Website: macys
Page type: cross-sells
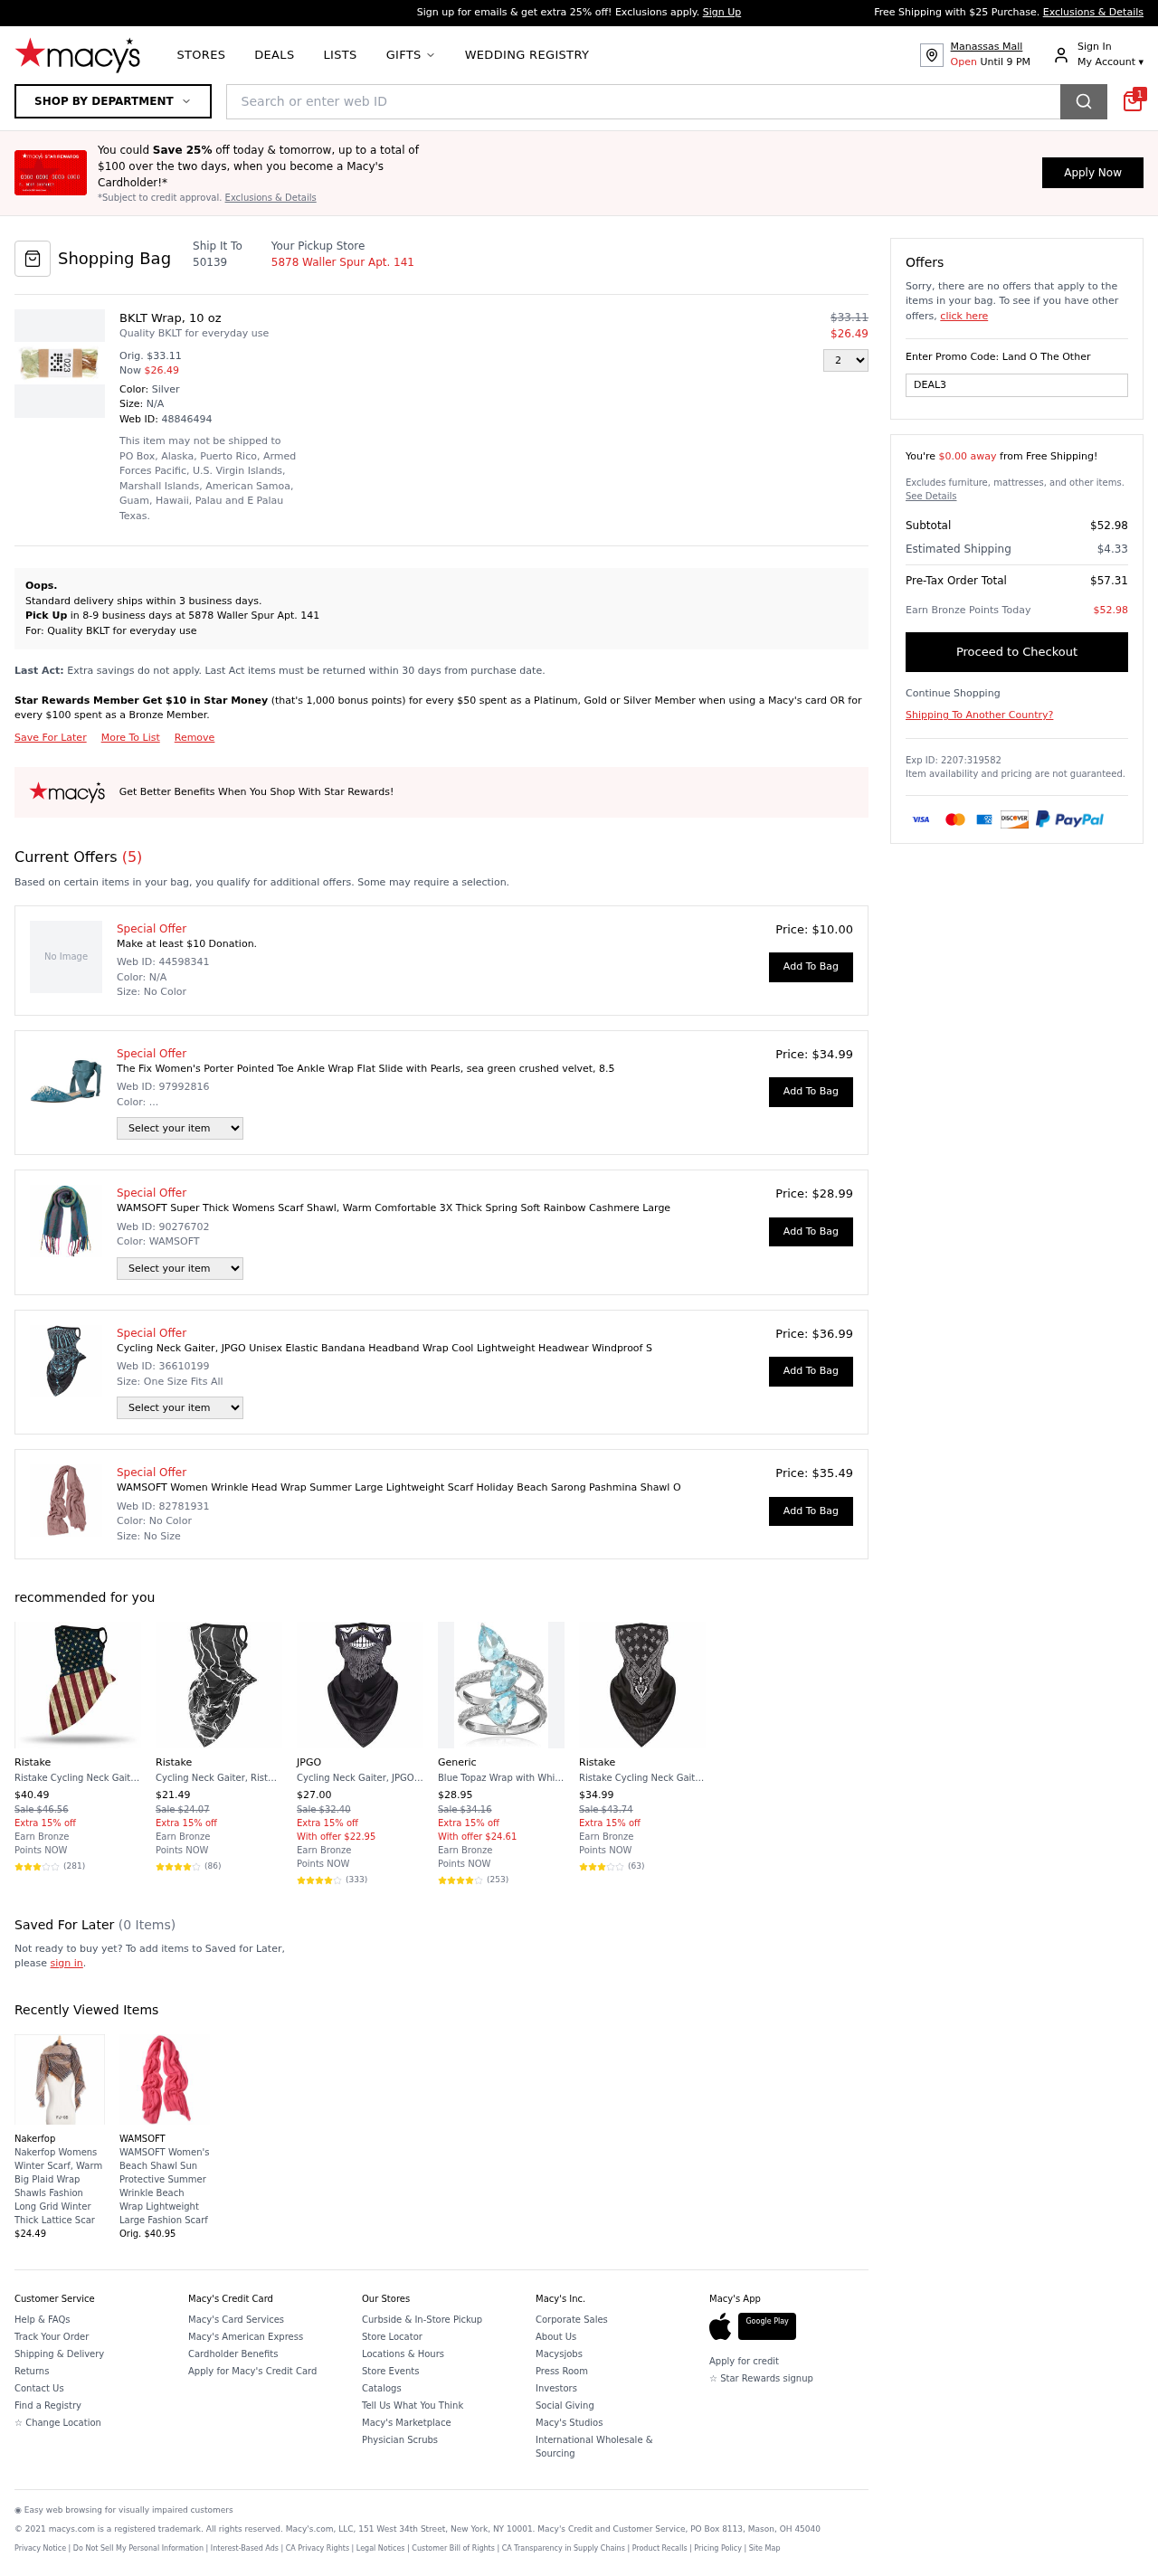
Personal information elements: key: PII_LOCATION1_STREET
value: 5878 Waller Spur Apt. 141
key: PII_POSTCODE
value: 50139
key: PII_PROMO_CODE
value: DEAL3332
Product elements: key: PRODUCT10_BRAND
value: Ristake
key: PRODUCT10_NAME
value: Ristake Cycling Neck Gaiter, Unisex Elastic Bandana Headband Wrap Cool Lightweight Headwear Windproo
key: PRODUCT10_NUM_RATINGS
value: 63
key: PRODUCT10_PRICE
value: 34.99
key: PRODUCT10_RATING
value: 3.6
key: PRODUCT11_BRAND
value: Nakerfop
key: PRODUCT11_NAME
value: Nakerfop Womens Winter Scarf, Warm Big Plaid Wrap Shawls Fashion Long Grid Winter Thick Lattice Scar
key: PRODUCT11_PRICE
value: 24.49
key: PRODUCT12_BRAND
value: WAMSOFT
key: PRODUCT12_NAME
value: WAMSOFT Women's Beach Shawl Sun Protective Summer Wrinkle Beach Wrap Lightweight Large Fashion Scarf
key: PRODUCT12_PRICE
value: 40.95
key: PRODUCT1_DESC
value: Quality BKLT for everyday use
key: PRODUCT1_NAME
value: BKLT Wrap, 10 oz
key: PRODUCT1_PRICE
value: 26.49
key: PRODUCT1_QUANTITY
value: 2
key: PRODUCT2_NAME
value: The Fix Women's Porter Pointed Toe Ankle Wrap Flat Slide with Pearls, sea green crushed velvet, 8.5
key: PRODUCT2_PRICE
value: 34.99
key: PRODUCT3_NAME
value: WAMSOFT Super Thick Womens Scarf Shawl, Warm Comfortable 3X Thick Spring Soft Rainbow Cashmere Large
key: PRODUCT3_PRICE
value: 28.99
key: PRODUCT4_NAME
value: Cycling Neck Gaiter, JPGO Unisex Elastic Bandana Headband Wrap Cool Lightweight Headwear Windproof S
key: PRODUCT4_PRICE
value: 36.99
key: PRODUCT5_NAME
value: WAMSOFT Women Wrinkle Head Wrap Summer Large Lightweight Scarf Holiday Beach Sarong Pashmina Shawl O
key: PRODUCT5_PRICE
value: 35.49
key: PRODUCT6_BRAND
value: Ristake
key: PRODUCT6_NAME
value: Ristake Cycling Neck Gaiter, Unisex Elastic Bandana Headband Wrap Cool Lightweight Headwear Windproo
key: PRODUCT6_NUM_RATINGS
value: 281
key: PRODUCT6_PRICE
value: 40.49
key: PRODUCT6_RATING
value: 3.4
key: PRODUCT7_BRAND
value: Ristake
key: PRODUCT7_NAME
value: Cycling Neck Gaiter, Ristake Unisex Elastic Bandana Headband Wrap Cool Lightweight Headwear Windproo
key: PRODUCT7_NUM_RATINGS
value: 86
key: PRODUCT7_PRICE
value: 21.49
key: PRODUCT7_RATING
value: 4
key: PRODUCT8_BRAND
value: JPGO
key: PRODUCT8_NAME
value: Cycling Neck Gaiter, JPGO Unisex Elastic Bandana Headband Wrap Cool Lightweight Headwear Windproof S
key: PRODUCT8_NUM_RATINGS
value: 333
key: PRODUCT8_PRICE
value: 27
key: PRODUCT8_RATING
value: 4.4
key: PRODUCT9_BRAND
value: Generic
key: PRODUCT9_NAME
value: Blue Topaz Wrap with White Topaz Accents Ring, size 7
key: PRODUCT9_NUM_RATINGS
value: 253
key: PRODUCT9_PRICE
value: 28.95
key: PRODUCT9_RATING
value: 4.7
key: PRODUCT1_ORIGINAL_PRICE
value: $33.11
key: PRODUCT6_ORIGINAL_PRICE
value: Sale $46.56
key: PRODUCT7_ORIGINAL_PRICE
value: Sale $24.07
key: PRODUCT8_ORIGINAL_PRICE
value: Sale $32.40
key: PRODUCT9_ORIGINAL_PRICE
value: Sale $34.16
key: PRODUCT10_ORIGINAL_PRICE
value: Sale $43.74
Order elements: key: ORDER_ID
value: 48846494
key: ORDER_NUM_OFFERS
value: (5)
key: ORDER_FREE_SHIPPING_THRESHOLD
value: $0.00 away
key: ORDER_SUBTOTAL
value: $52.98
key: ORDER_SHIPPING_COST
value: $4.33
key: ORDER_TOTAL
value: $57.31
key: ORDER_POINTS_EARNED
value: $52.98
Search elements: key: HEADER_SEARCH
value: Search or enter web ID
Other elements: key: SAVED_NUM_ITEMS
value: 0